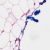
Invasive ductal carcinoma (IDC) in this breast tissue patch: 0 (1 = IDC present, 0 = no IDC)